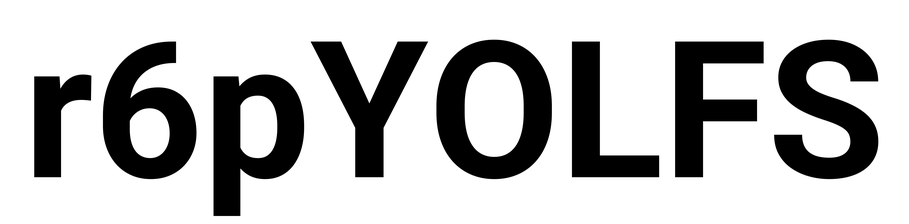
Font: Roboto_Bold